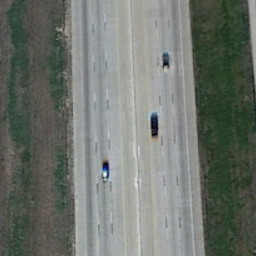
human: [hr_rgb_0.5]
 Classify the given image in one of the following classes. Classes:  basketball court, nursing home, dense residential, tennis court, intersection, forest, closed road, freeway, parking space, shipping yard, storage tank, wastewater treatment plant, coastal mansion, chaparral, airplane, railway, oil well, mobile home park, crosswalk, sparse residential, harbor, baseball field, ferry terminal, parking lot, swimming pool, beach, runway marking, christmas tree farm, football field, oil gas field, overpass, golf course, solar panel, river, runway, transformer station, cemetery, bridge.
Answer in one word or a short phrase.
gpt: freeway